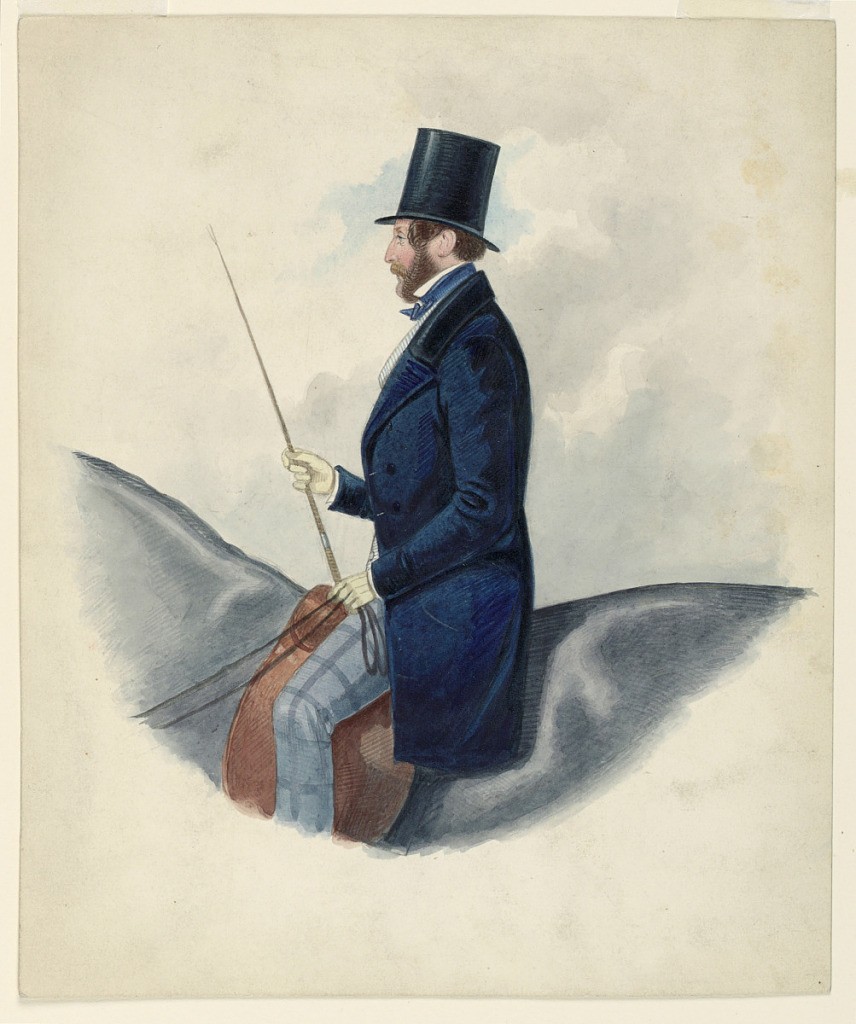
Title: Portrait of Unidentified Man
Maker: Richard Dighton, British, 1795–1880
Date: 1870–80
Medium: Pen and ink with watercolor
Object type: Drawing
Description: Vertical rectangle. A man wearing face whiskers is seen astride a horse, three-quarter length, in left profile. Verso: pencil sketch of a man's head in left profile.